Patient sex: F
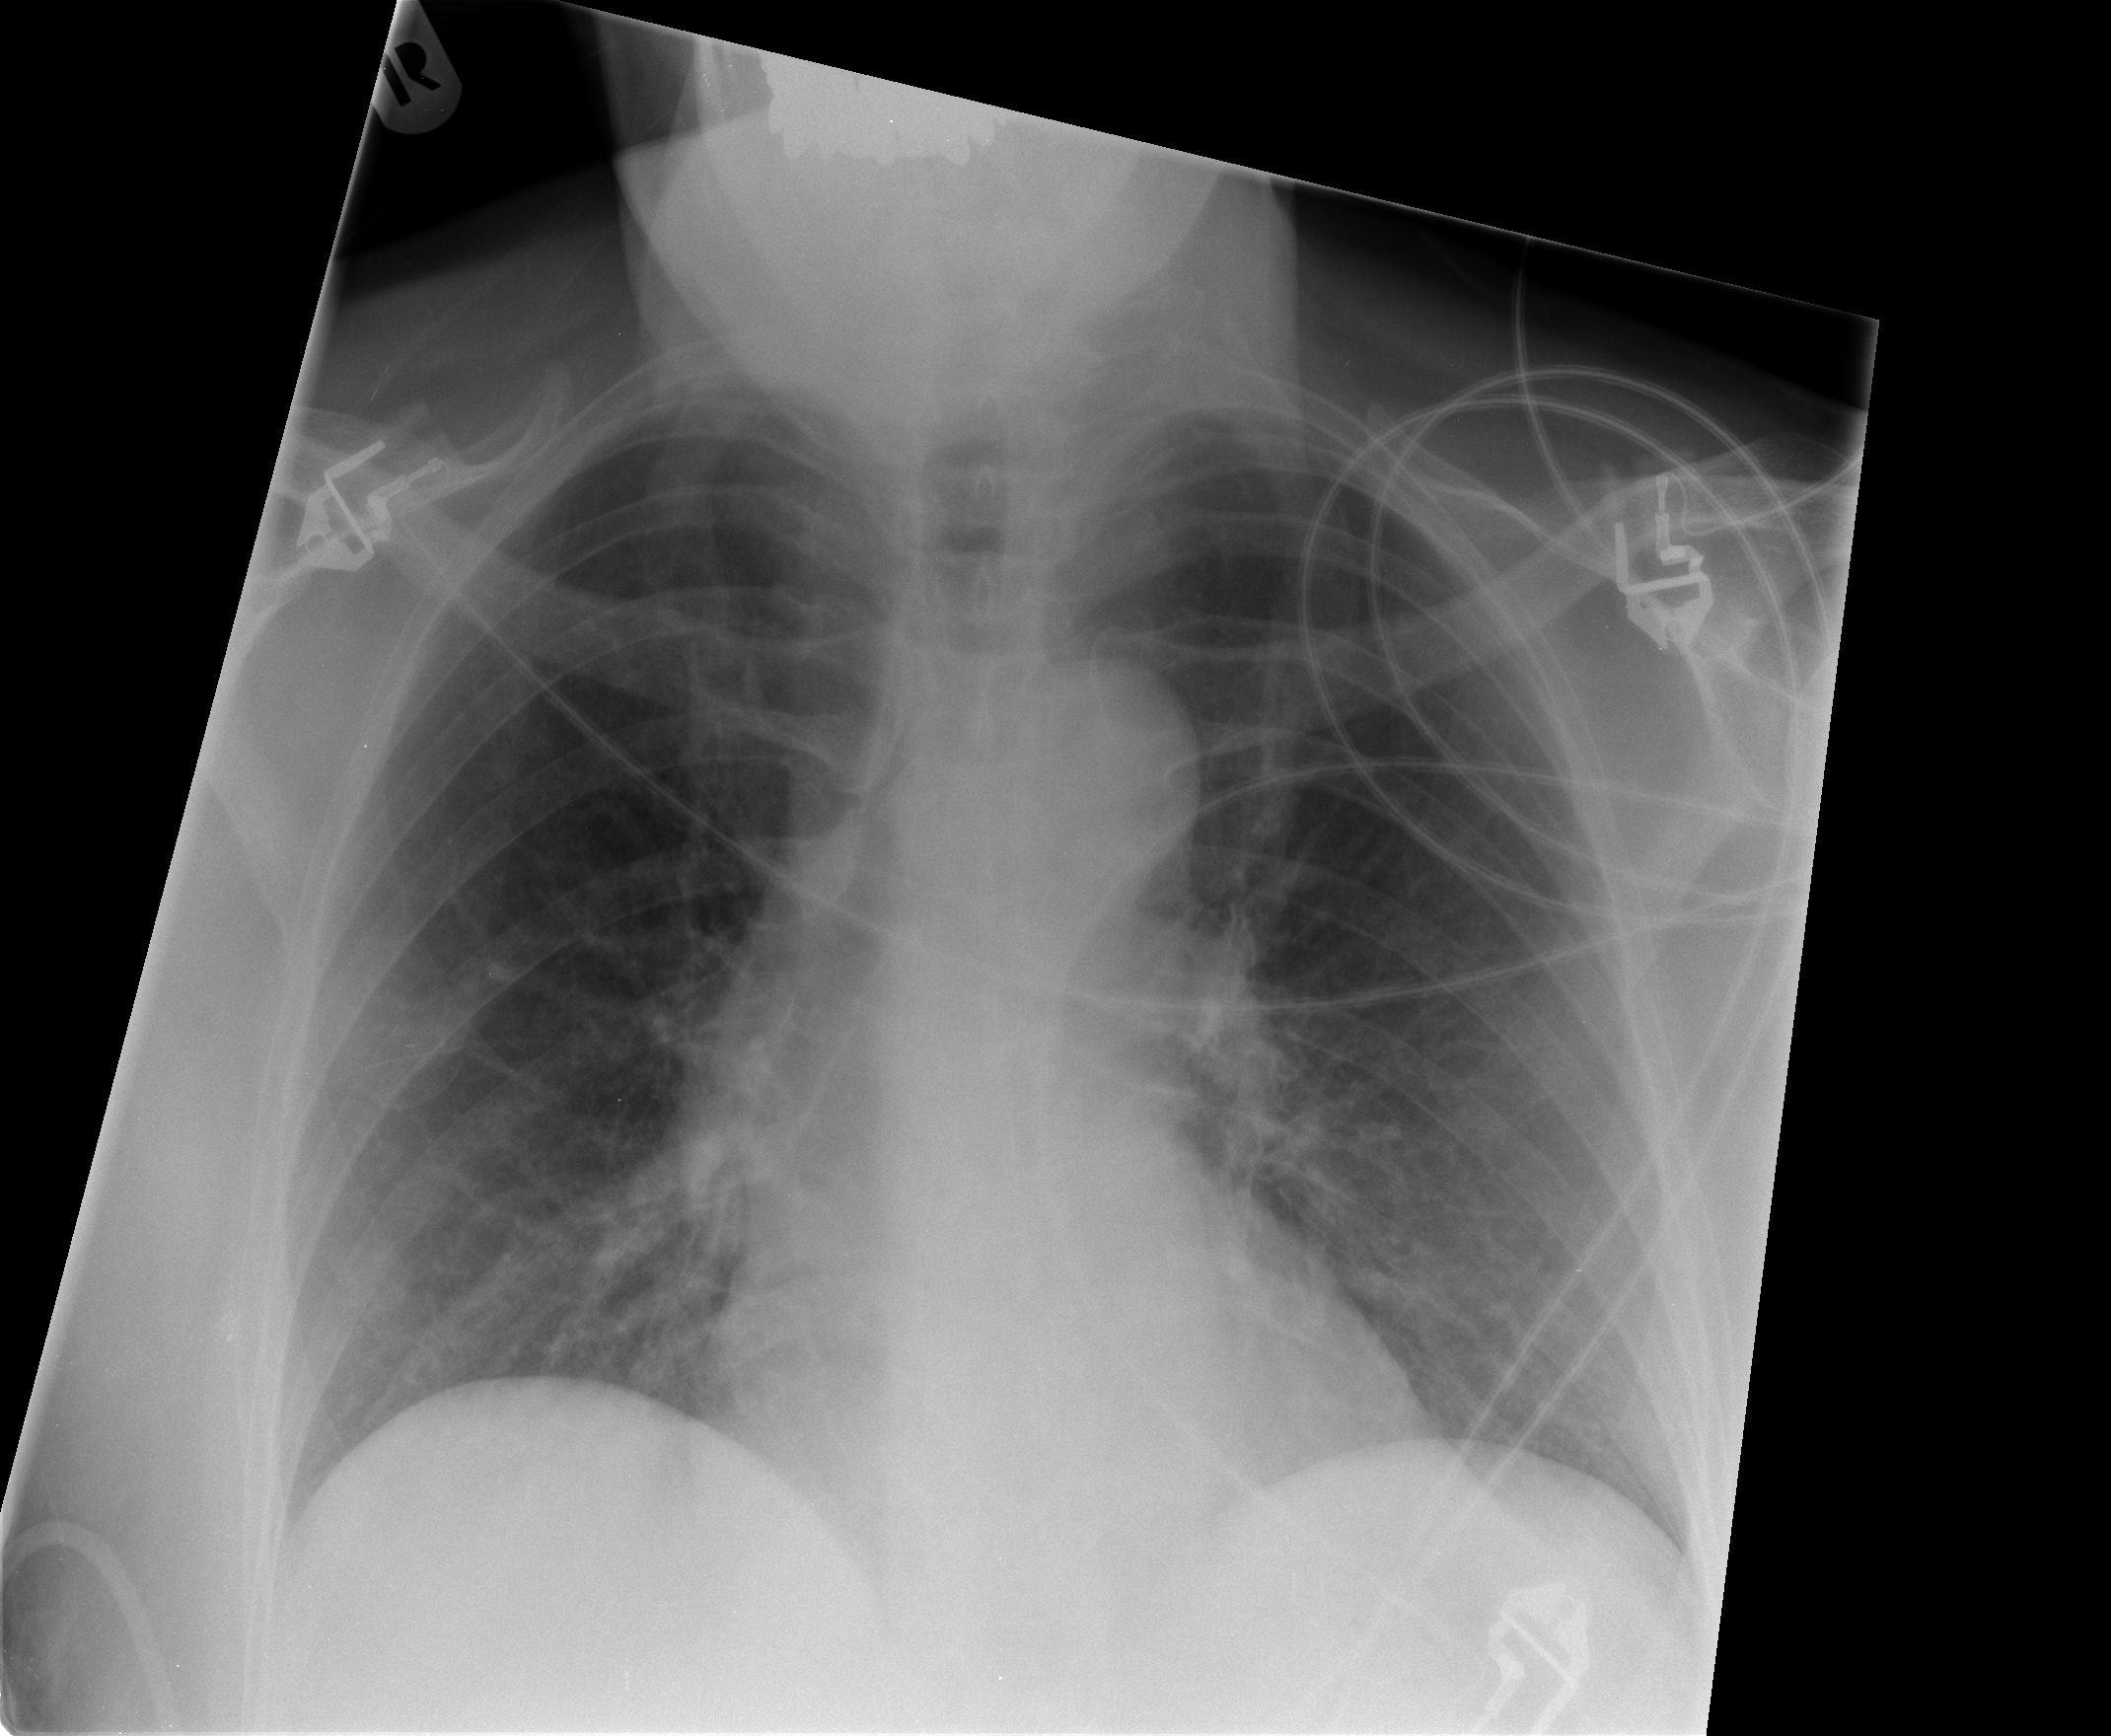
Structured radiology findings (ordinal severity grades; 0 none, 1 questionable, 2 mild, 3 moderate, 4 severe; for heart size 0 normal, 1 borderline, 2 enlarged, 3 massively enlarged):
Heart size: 0
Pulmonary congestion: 1
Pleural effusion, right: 0
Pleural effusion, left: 0
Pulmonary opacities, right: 0
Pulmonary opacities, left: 0
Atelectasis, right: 0
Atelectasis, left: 0